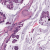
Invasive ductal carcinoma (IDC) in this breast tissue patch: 1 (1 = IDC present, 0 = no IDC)